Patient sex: F
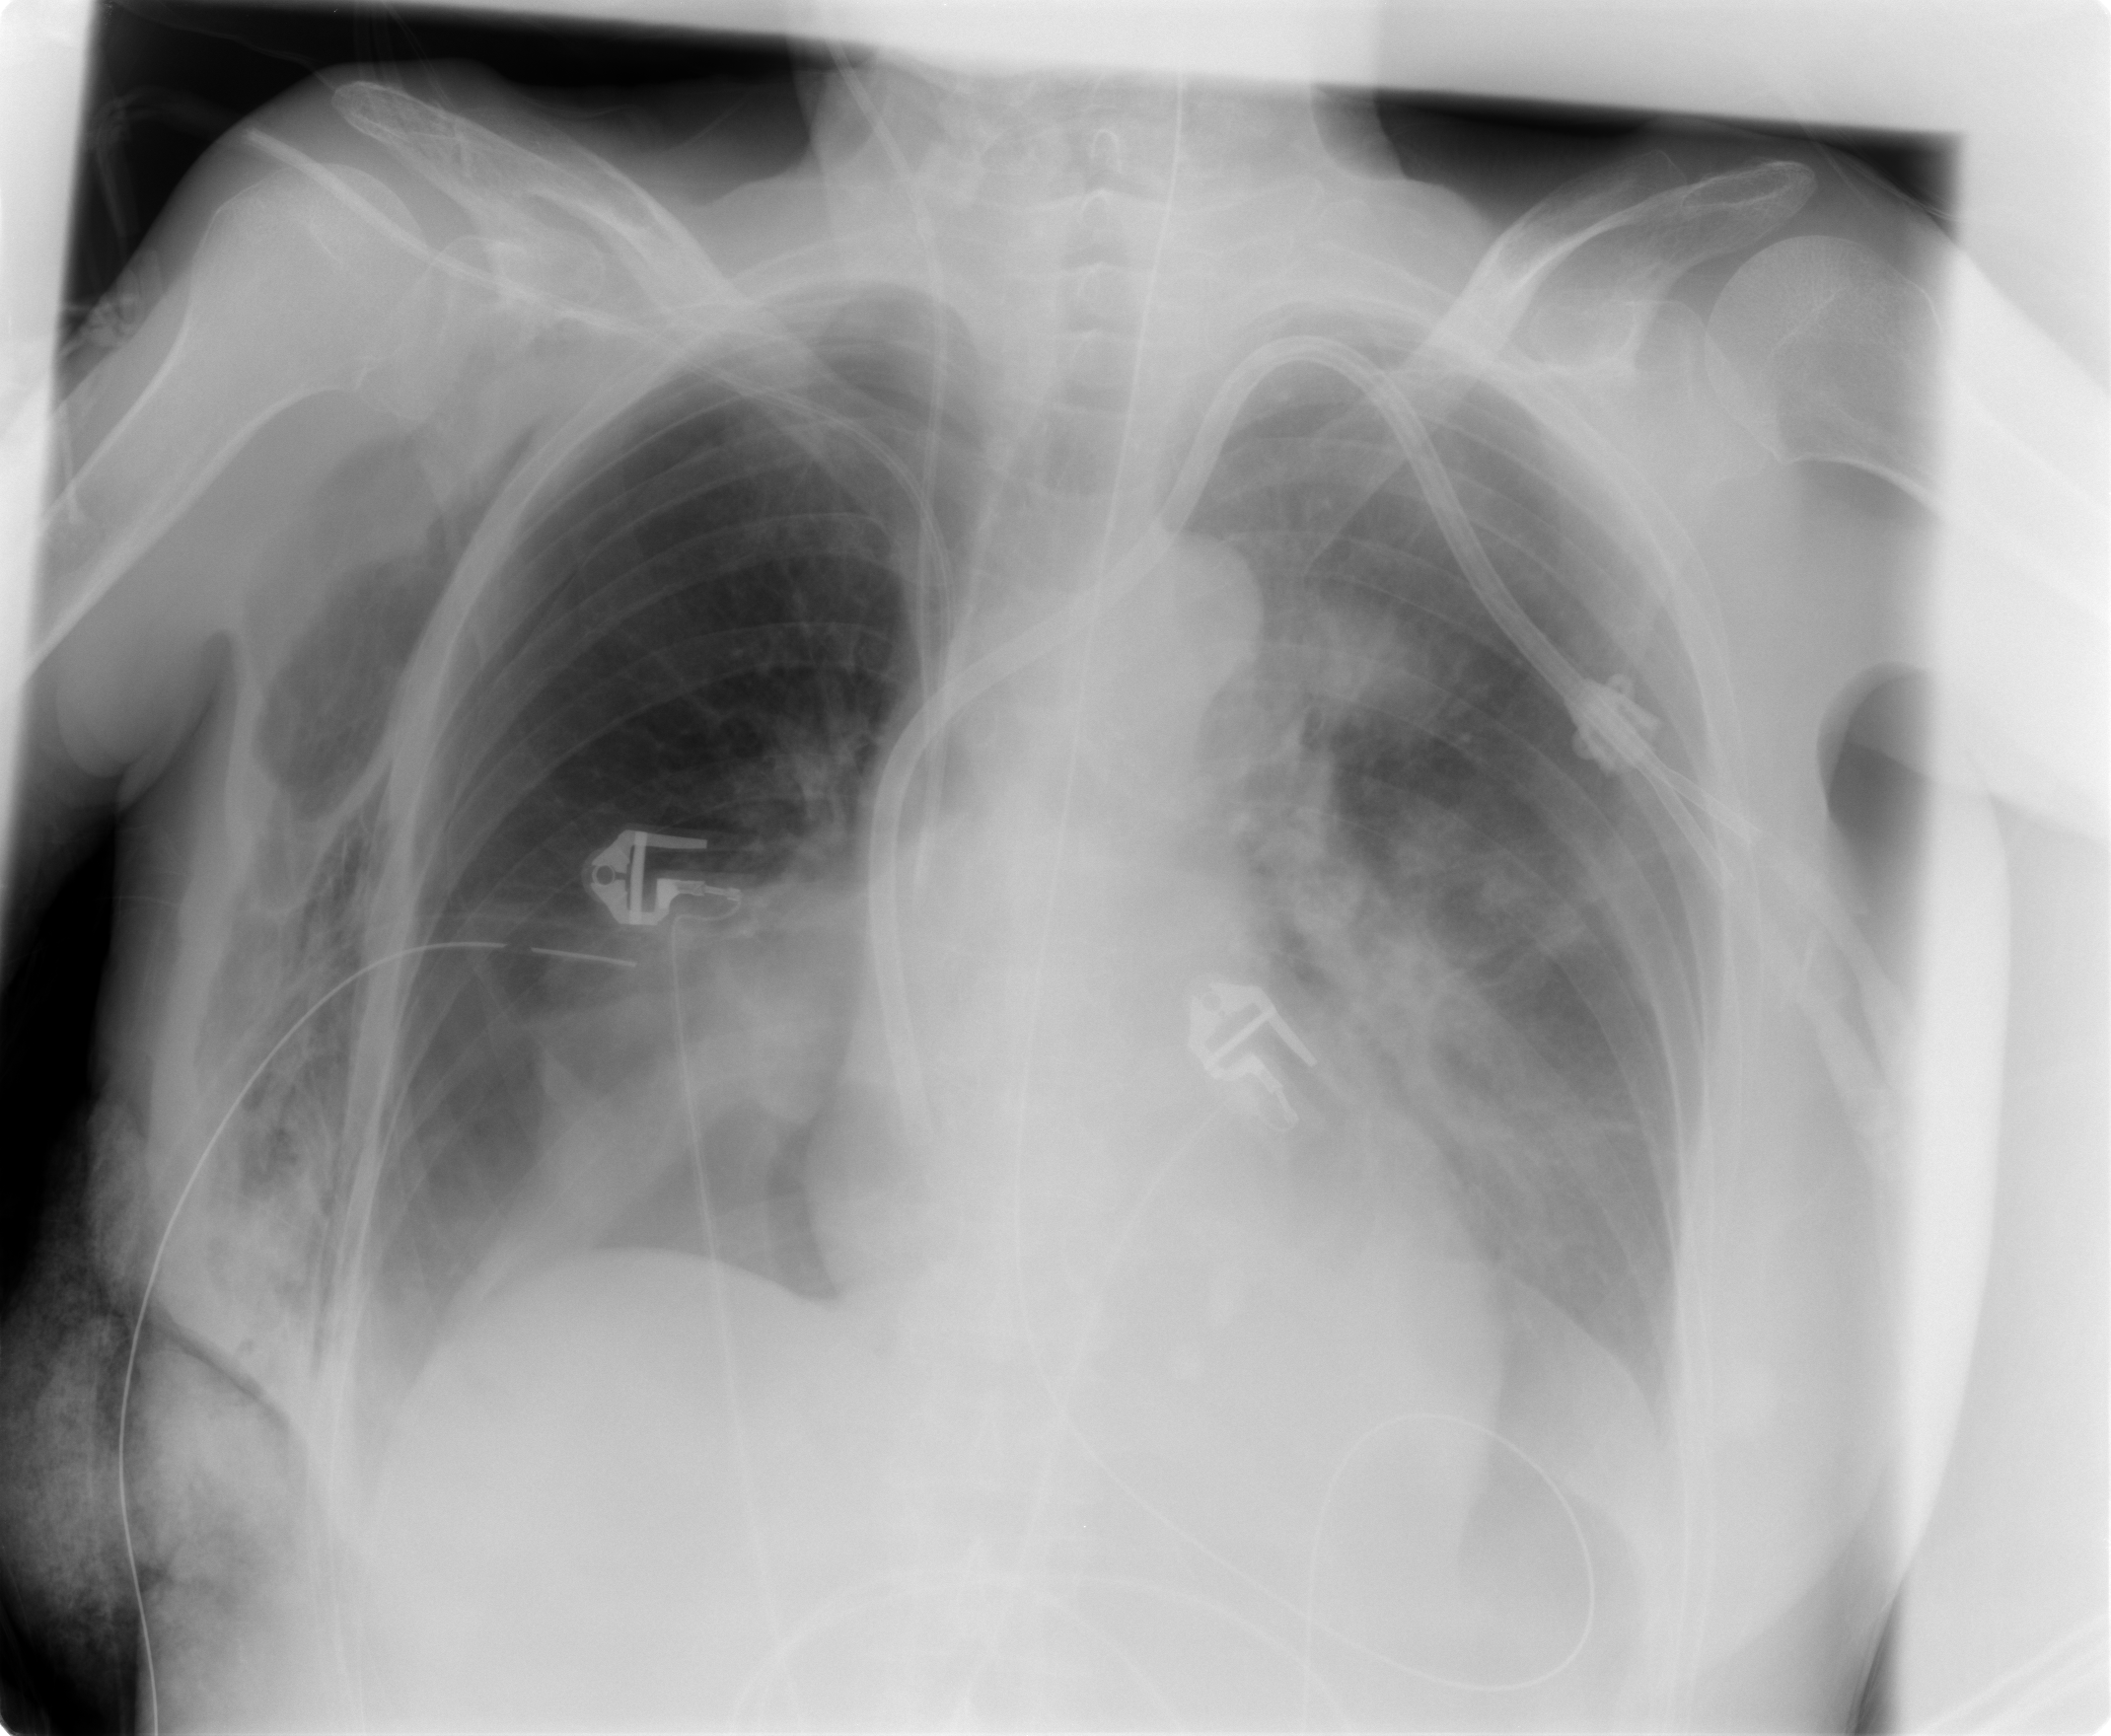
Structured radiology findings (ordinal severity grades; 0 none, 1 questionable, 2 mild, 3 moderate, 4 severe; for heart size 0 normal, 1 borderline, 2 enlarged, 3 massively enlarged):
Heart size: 0
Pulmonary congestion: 2
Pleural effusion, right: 2
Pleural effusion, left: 2
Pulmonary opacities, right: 2
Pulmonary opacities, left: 3
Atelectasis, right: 2
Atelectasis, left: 3